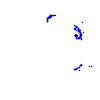
Particle: proton